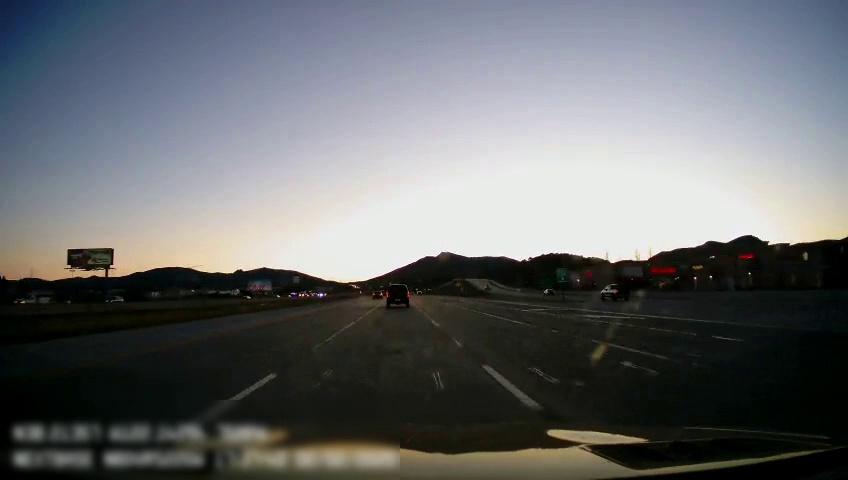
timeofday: Dusk/Dawn/Twilight
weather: Sunny
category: Drivable Space
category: Drivable Space
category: Vehicles | Car
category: Vehicles | Car
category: Vehicles | Car
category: Vehicles | Car
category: Vehicles | Car
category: Vehicles | SUV
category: Vehicles | Car
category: Lanes | Alternate Lane
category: Lanes | Current Lane
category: Lanes | Current Lane
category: Lanes | Alternate Lane
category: Lanes | Alternate Lane
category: Lanes | Alternate Lane
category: Traffic | Signs